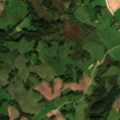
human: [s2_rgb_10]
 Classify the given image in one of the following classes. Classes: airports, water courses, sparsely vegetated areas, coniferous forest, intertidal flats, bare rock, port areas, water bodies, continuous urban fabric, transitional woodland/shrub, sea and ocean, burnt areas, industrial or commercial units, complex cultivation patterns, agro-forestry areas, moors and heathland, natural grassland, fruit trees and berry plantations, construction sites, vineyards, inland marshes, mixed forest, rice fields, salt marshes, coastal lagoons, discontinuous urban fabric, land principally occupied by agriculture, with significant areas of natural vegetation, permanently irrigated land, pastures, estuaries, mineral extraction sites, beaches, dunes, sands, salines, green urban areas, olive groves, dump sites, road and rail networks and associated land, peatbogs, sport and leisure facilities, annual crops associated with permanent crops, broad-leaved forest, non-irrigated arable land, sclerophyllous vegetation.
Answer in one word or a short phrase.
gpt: non-irrigated arable land, complex cultivation patterns, land principally occupied by agriculture, with significant areas of natural vegetation, transitional woodland/shrub